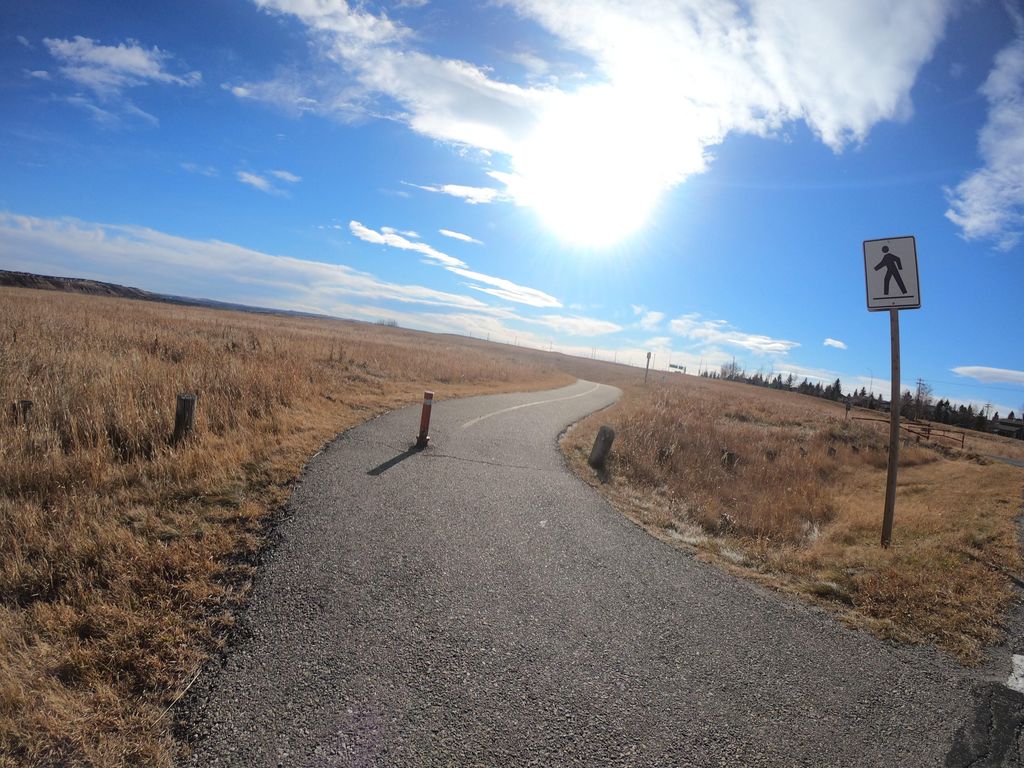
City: calgary